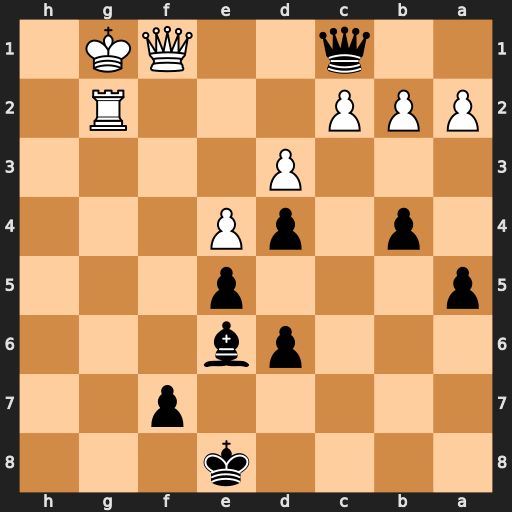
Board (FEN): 4k3/5p2/3pb3/p3p3/1p1pP3/3P4/PPP3R1/2q2QK1
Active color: b
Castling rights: -
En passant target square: -
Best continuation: Qxf1+ Kxf1 Bh3 Kf2 Bxg2